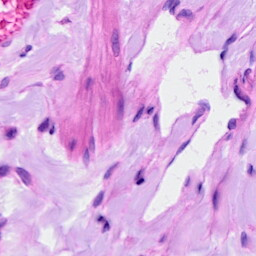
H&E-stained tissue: Ovarian